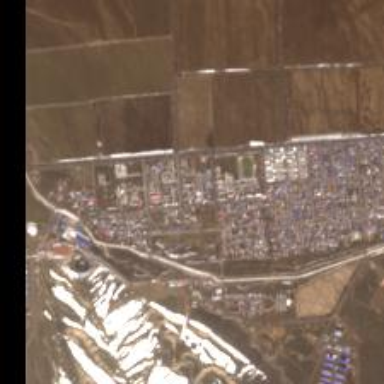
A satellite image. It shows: Ethnic township within town.